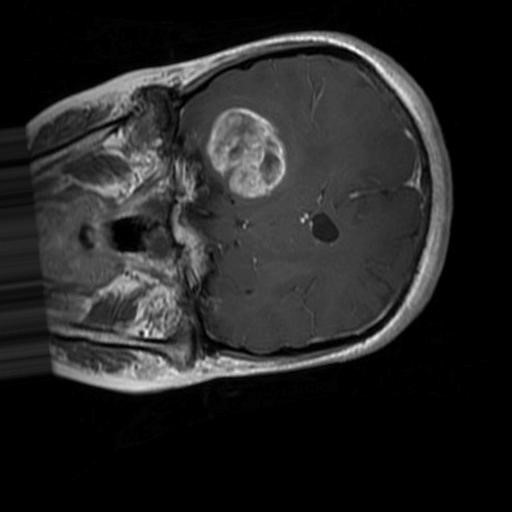
Label: brain_glioma